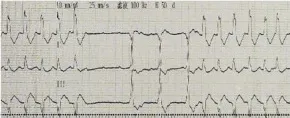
The ECG and chest radiograph of the patient before thyroxine supplementation (A-D).
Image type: electrography (ekg)